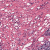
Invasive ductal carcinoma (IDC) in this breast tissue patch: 0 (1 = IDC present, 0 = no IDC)